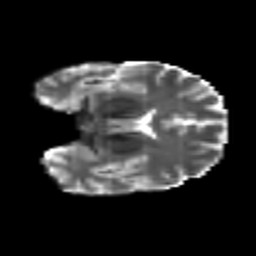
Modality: T2w
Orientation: coronal
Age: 44
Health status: ill
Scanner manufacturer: philips
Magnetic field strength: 3 T
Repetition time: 9 s
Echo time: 0.127 s